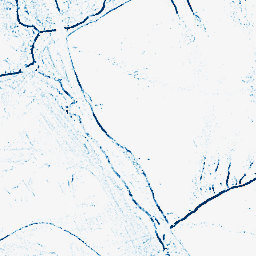
Category: morphological
Decomposition family: morphological_square
Decomposition parameters: operation: closing
size: 3
Upsampling method: sinc_hamming
Upsampling parameters: scale: 4
kernel_size: 8
Upsampling scale: 4